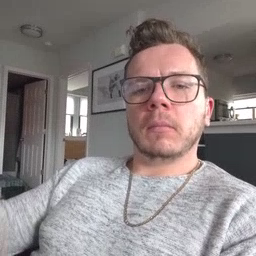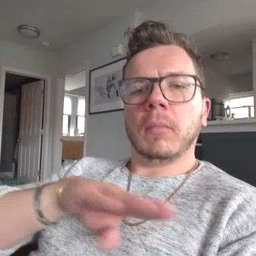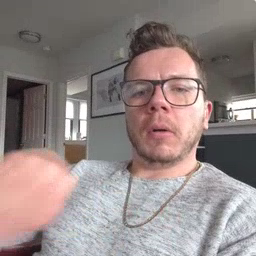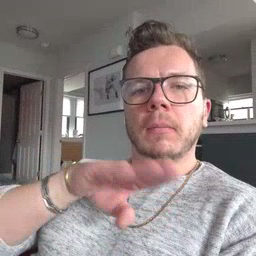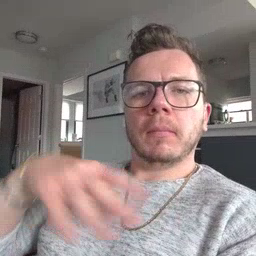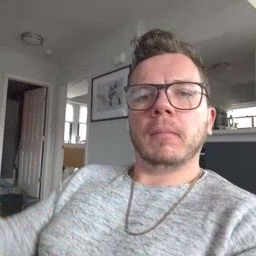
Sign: pool